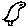
Label: bird